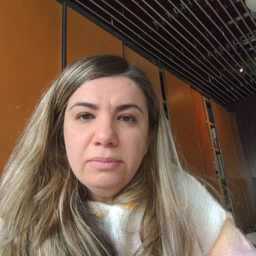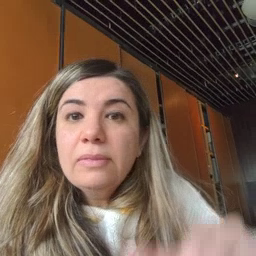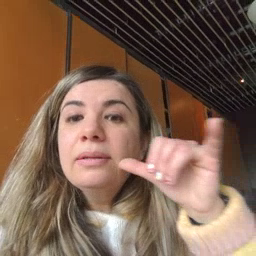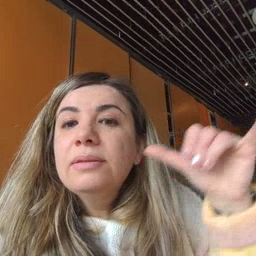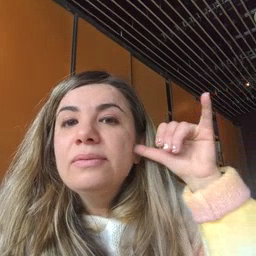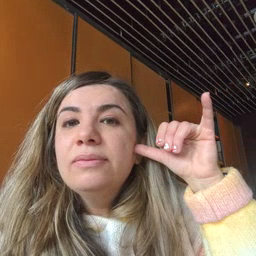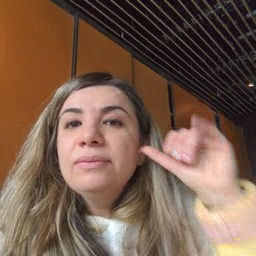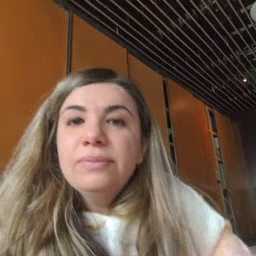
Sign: yesterday